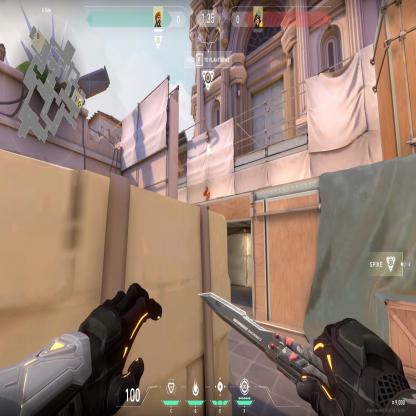
Label: enemy